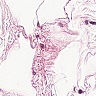
Metastatic tissue present: no